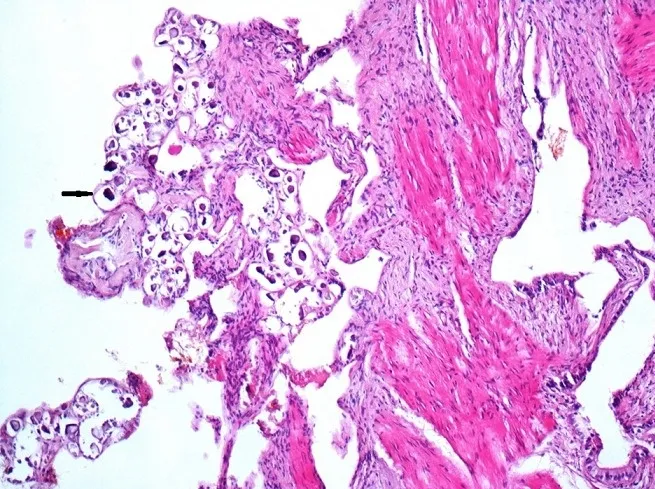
Calcified bilharzia eggs in the gallbladder chorion (HEx50).
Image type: pathology (h&e)